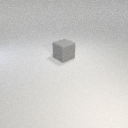
large gray rubber cube